Question: I'm currently wondering about an image recognition problem that is supposed to be easy, but could not find an easy solution so far.
Input is a rectangular picture of something around 1 megapixel that shows a light, wooden surface. It has a thin, but visible grid on it. The grid is of black black color, regular and almost squared (about 8% longer than wide). The grid size is exactly 19x19. The general board color is "wood", it can vary but tend to be a light brown-ish. (<URL>
There are lots of small, round, black and white stones placed on the surface. They are always placed on the intersections, but due to human error they may be slightly off. Their color is pure black and white.
The board is covered by 0 to around 300 stones (80% of 361 intersections). The number of black and white stones is about the same.
The size of the border (edges of the board where no stones are ever placed) varies, is but known to be "small".
Light may cause shadows of stones to appear on the board. Also, it causes a single white dot to appear on the stones (in the direction of the light).

I'd like to detect the position of the stones on the grid.
My idea would be to look at the brightness of each pixel and sort them into 3 classes: light (white stones), medium (board) and dark (black stones). Areas with many black pixels are considered to be black stones, and so on.
Afterwards, the size of the black and white areas could be used to calculate the actual grid size.
Another idea is to recognize the grid lines and use them to, well, calculate the grid size and position. Since the lines are very thin (and often covered by stones), I'm not sure how to do that.
I'd love to hear you ideas on this issue. Are there algorithms that seem fitting? Can you think of cool tricks that help greatly? Am I insane and this problem is unsolvable? I'm working in C# but any language is welcome.
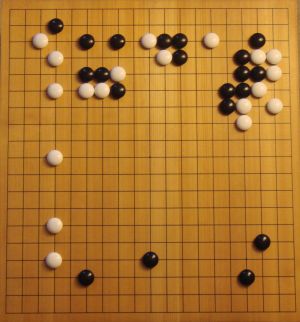
Answer: Also don't miss gocam. It comes with source code and a paper to explain the algorithms: <URL>
You'll find a collection of links and papers on the web site of kifu-snap: <URL>
A really nice recent result is PhotoKifu:
<URL>